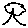
Label: tree